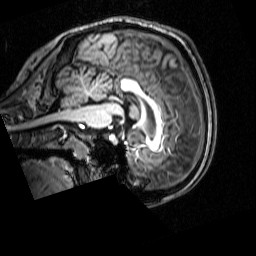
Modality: T1w
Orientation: sagittal